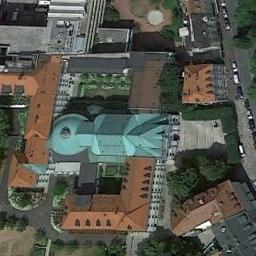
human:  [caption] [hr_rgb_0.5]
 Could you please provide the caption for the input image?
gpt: The church with a green circular dome and the rest of the church has a sloping roof .

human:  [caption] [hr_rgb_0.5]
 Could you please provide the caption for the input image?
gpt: A church with a brown and cyan roof  The main house of the church has a round roof  There are many trees and parked vehicles around the church .

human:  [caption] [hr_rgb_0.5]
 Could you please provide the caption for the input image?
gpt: This is a church with many thick trees around it .

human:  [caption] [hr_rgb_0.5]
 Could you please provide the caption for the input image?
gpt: The church with a blue roof is surrounded by some buildings and trees .

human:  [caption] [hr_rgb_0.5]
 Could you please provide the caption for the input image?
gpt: There are lots of buildings near the church .